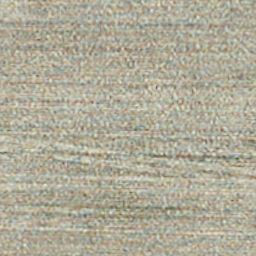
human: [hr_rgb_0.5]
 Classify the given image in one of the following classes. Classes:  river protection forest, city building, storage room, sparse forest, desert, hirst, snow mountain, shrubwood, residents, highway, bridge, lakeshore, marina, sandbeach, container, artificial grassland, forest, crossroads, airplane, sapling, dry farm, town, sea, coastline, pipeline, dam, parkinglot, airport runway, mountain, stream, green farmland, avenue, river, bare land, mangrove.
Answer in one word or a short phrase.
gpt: dry farm